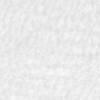
Label: no_change